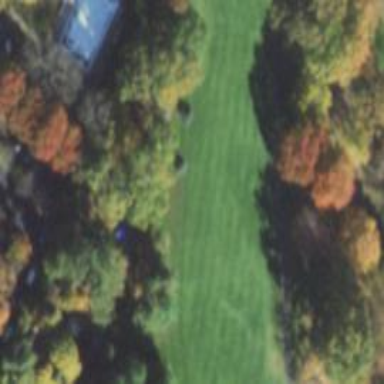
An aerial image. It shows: Golf fairway surrounded by grass.